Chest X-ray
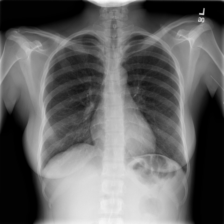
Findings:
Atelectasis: negative
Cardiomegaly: negative
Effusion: negative
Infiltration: negative
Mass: negative
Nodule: negative
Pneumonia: negative
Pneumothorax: negative
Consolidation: negative
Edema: negative
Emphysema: negative
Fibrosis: negative
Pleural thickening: negative
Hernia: negative